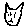
Label: cat